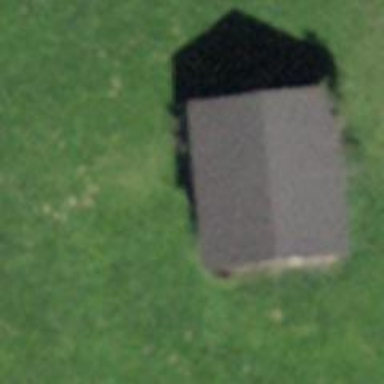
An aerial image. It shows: Barn.